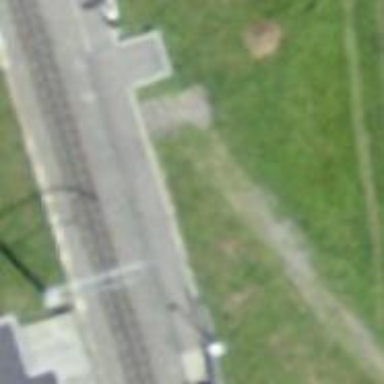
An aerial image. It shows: Platform for public transport and railway services.